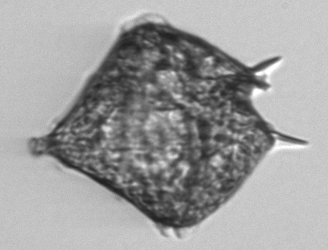
Label: Protoperidinium